Question: I am developing a desktop application in which I want to get information from user. If user selects particular radio button then I am opening a new form in popup in which I have placed checked list box. After selecting values from check box I want to access selected value in the previous form. Below are images that can clear idea.

When user click on radio button in "Enable conent type" (as highlighted in the screen) a new form in popup is open to select values from checked list box. After selecting desired value , press "Select" button from Select Content Type form.
Now the form will be hidden but I want to get the selected values in the form "Create Lists".
## My code for Radio Button event is:
'''
private void rdbEnableCtypeYes_CheckedChanged(object sender, EventArgs e)
{
if (rdbEnableCtypeYes.Checked)
{
lblSelectContentType.Visible = true;
frmSelectContentType selectContentType = new frmSelectContentType();
selectContentType.rootWebUrl = rootWebUrl;
selectContentType.MdiParent = this.MdiParent;
selectContentType.StartPosition = FormStartPosition.CenterScreen;
selectContentType.FormBorderStyle = System.Windows.Forms.FormBorderStyle.FixedDialog;
selectContentType.Show();
}
else
{
lblSelectContentType.Visible = false;
cmbContentType.Visible = false;
}
}
'''
## My code for form of Select content type is:
'''
public string rootWebUrl = string.Empty;
XDocument contentTypeFile = XDocument.Load(FilePaths.ContentTypesFilePath);
private void frmSelectContentType_Load(object sender, EventArgs e)
{
if (!string.IsNullOrEmpty(rootWebUrl))
{
if (contentTypeFile != null)
{
XElement xSiteCollection = contentTypeFile.Descendants(XmlElements.SiteCollection).Where(x => x.Attribute(XmlAttributes.Url).Value.Equals(rootWebUrl)).FirstOrDefault();
if (xSiteCollection != null)
{
IEnumerable<XElement> xContentTypes = xSiteCollection.Descendants(XmlElements.ContentType);
if (xContentTypes.OfType<XElement>().Count() > 0)
{
foreach (XElement xContentType in xContentTypes)
{
ComboboxItem item = new ComboboxItem();
item.Text = xContentType.Attribute(XmlAttributes.Name).Value;
item.Value = xContentType.Attribute(XmlAttributes.Id).Value;
lstContenType.Items.Add(item);
}
}
}
}
}
}
'''
What should I do?
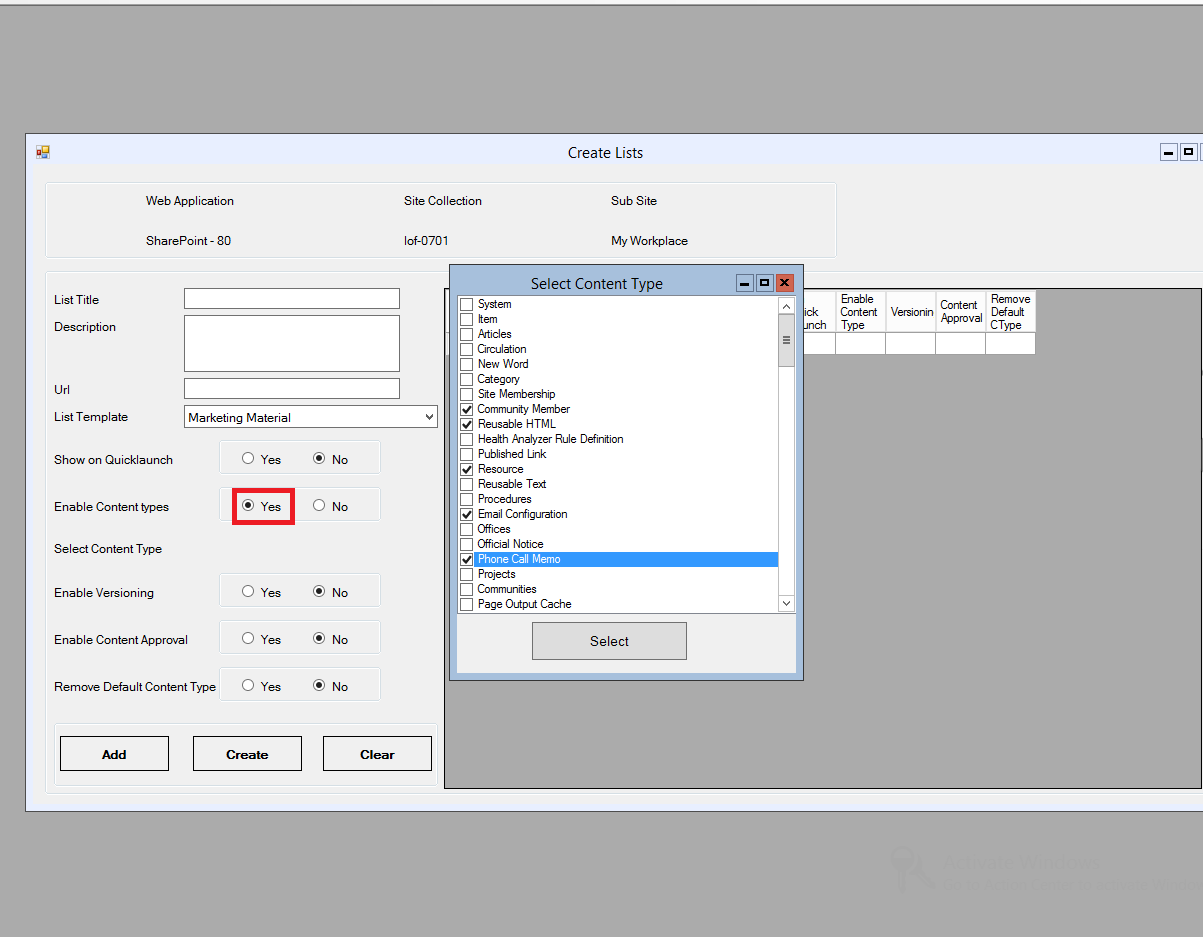
Answer: Try This.
Select Content Type Form
'''
private List<string> _selectedItems = new List<String>();
public List<string> SelectedItem
{
get {return _selectedItems;}
}
private void btnSelect_Click(object sender, EventArgs e)
{
for(int i=0; i<lst.Items.Count;i++)
{
if (lstContenType.GetItemCheckState(i) == CheckState.Checked)
_selectedItems.Add(lst.Items[i].ToString());
}
this.Close();
}
'''
---
Create List Form
'''
private void rdoEnableCntType_Checked(object sender, EventArgs e)
{
if (rdoEnableCntType.Checked = true)
{
FrmConentType frm = new FrmConentType();
frm.ShowDialog();
List<string> list = frm.SelectedItems;
//Place your code to use selected items
}
}
'''